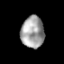
Tissue: lung
Cell type: Epithelial cells
Senescence score: 0.2179
Nuclear area (px): 720
Mean DAPI intensity: 160.825